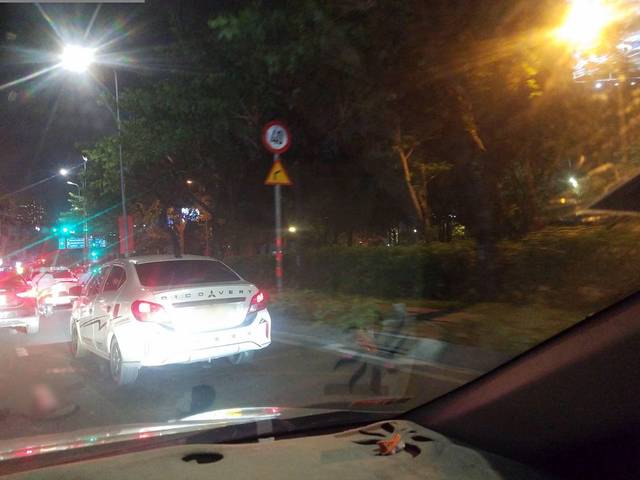
Region: Vietnam
Coordinates: 10.798, 106.732